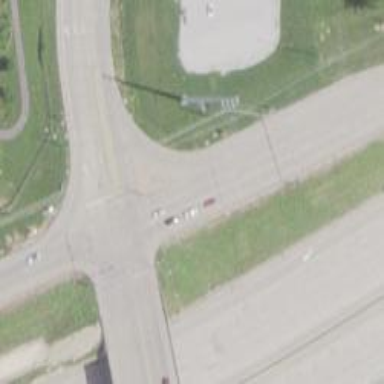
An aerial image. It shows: Secondary link road.